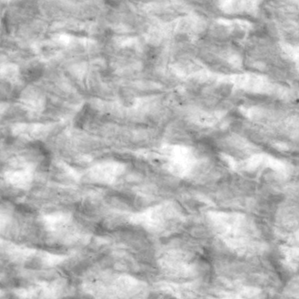
Label: non_frost